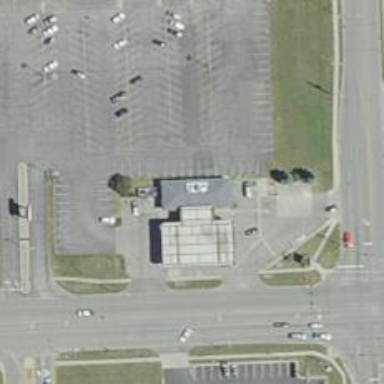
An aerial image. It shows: Convenience shop.